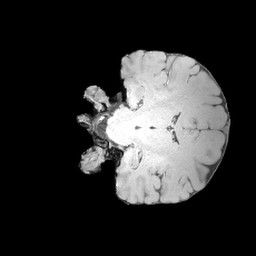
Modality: MP2RAGE
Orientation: coronal